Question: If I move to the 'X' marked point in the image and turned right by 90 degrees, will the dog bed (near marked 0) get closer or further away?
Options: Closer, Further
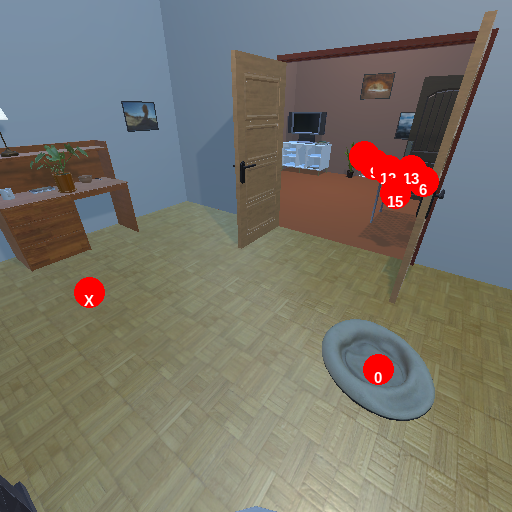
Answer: Closer